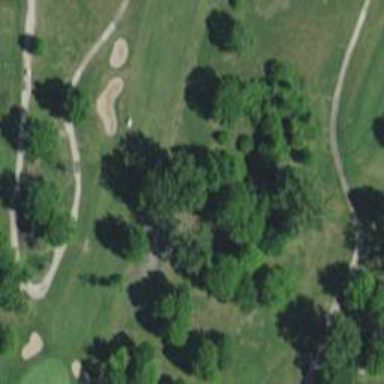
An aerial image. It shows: View of golf hole.